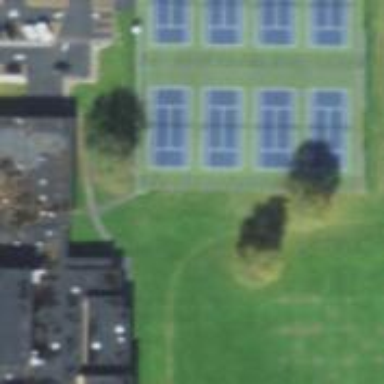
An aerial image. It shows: Tennis court on pitch.